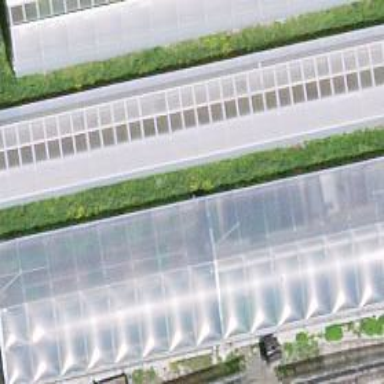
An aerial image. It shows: Greenhouse.